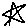
Label: star